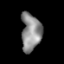
Tissue: lung
Cell type: Epithelial cells
Senescence score: 0.2294
Nuclear area (px): 736
Mean DAPI intensity: 139.029